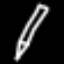
Label: pencil